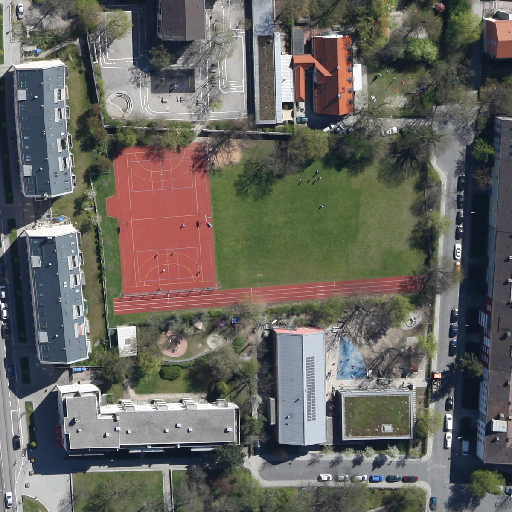
Referring expression: light-duty vehicle in the parking area